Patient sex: M
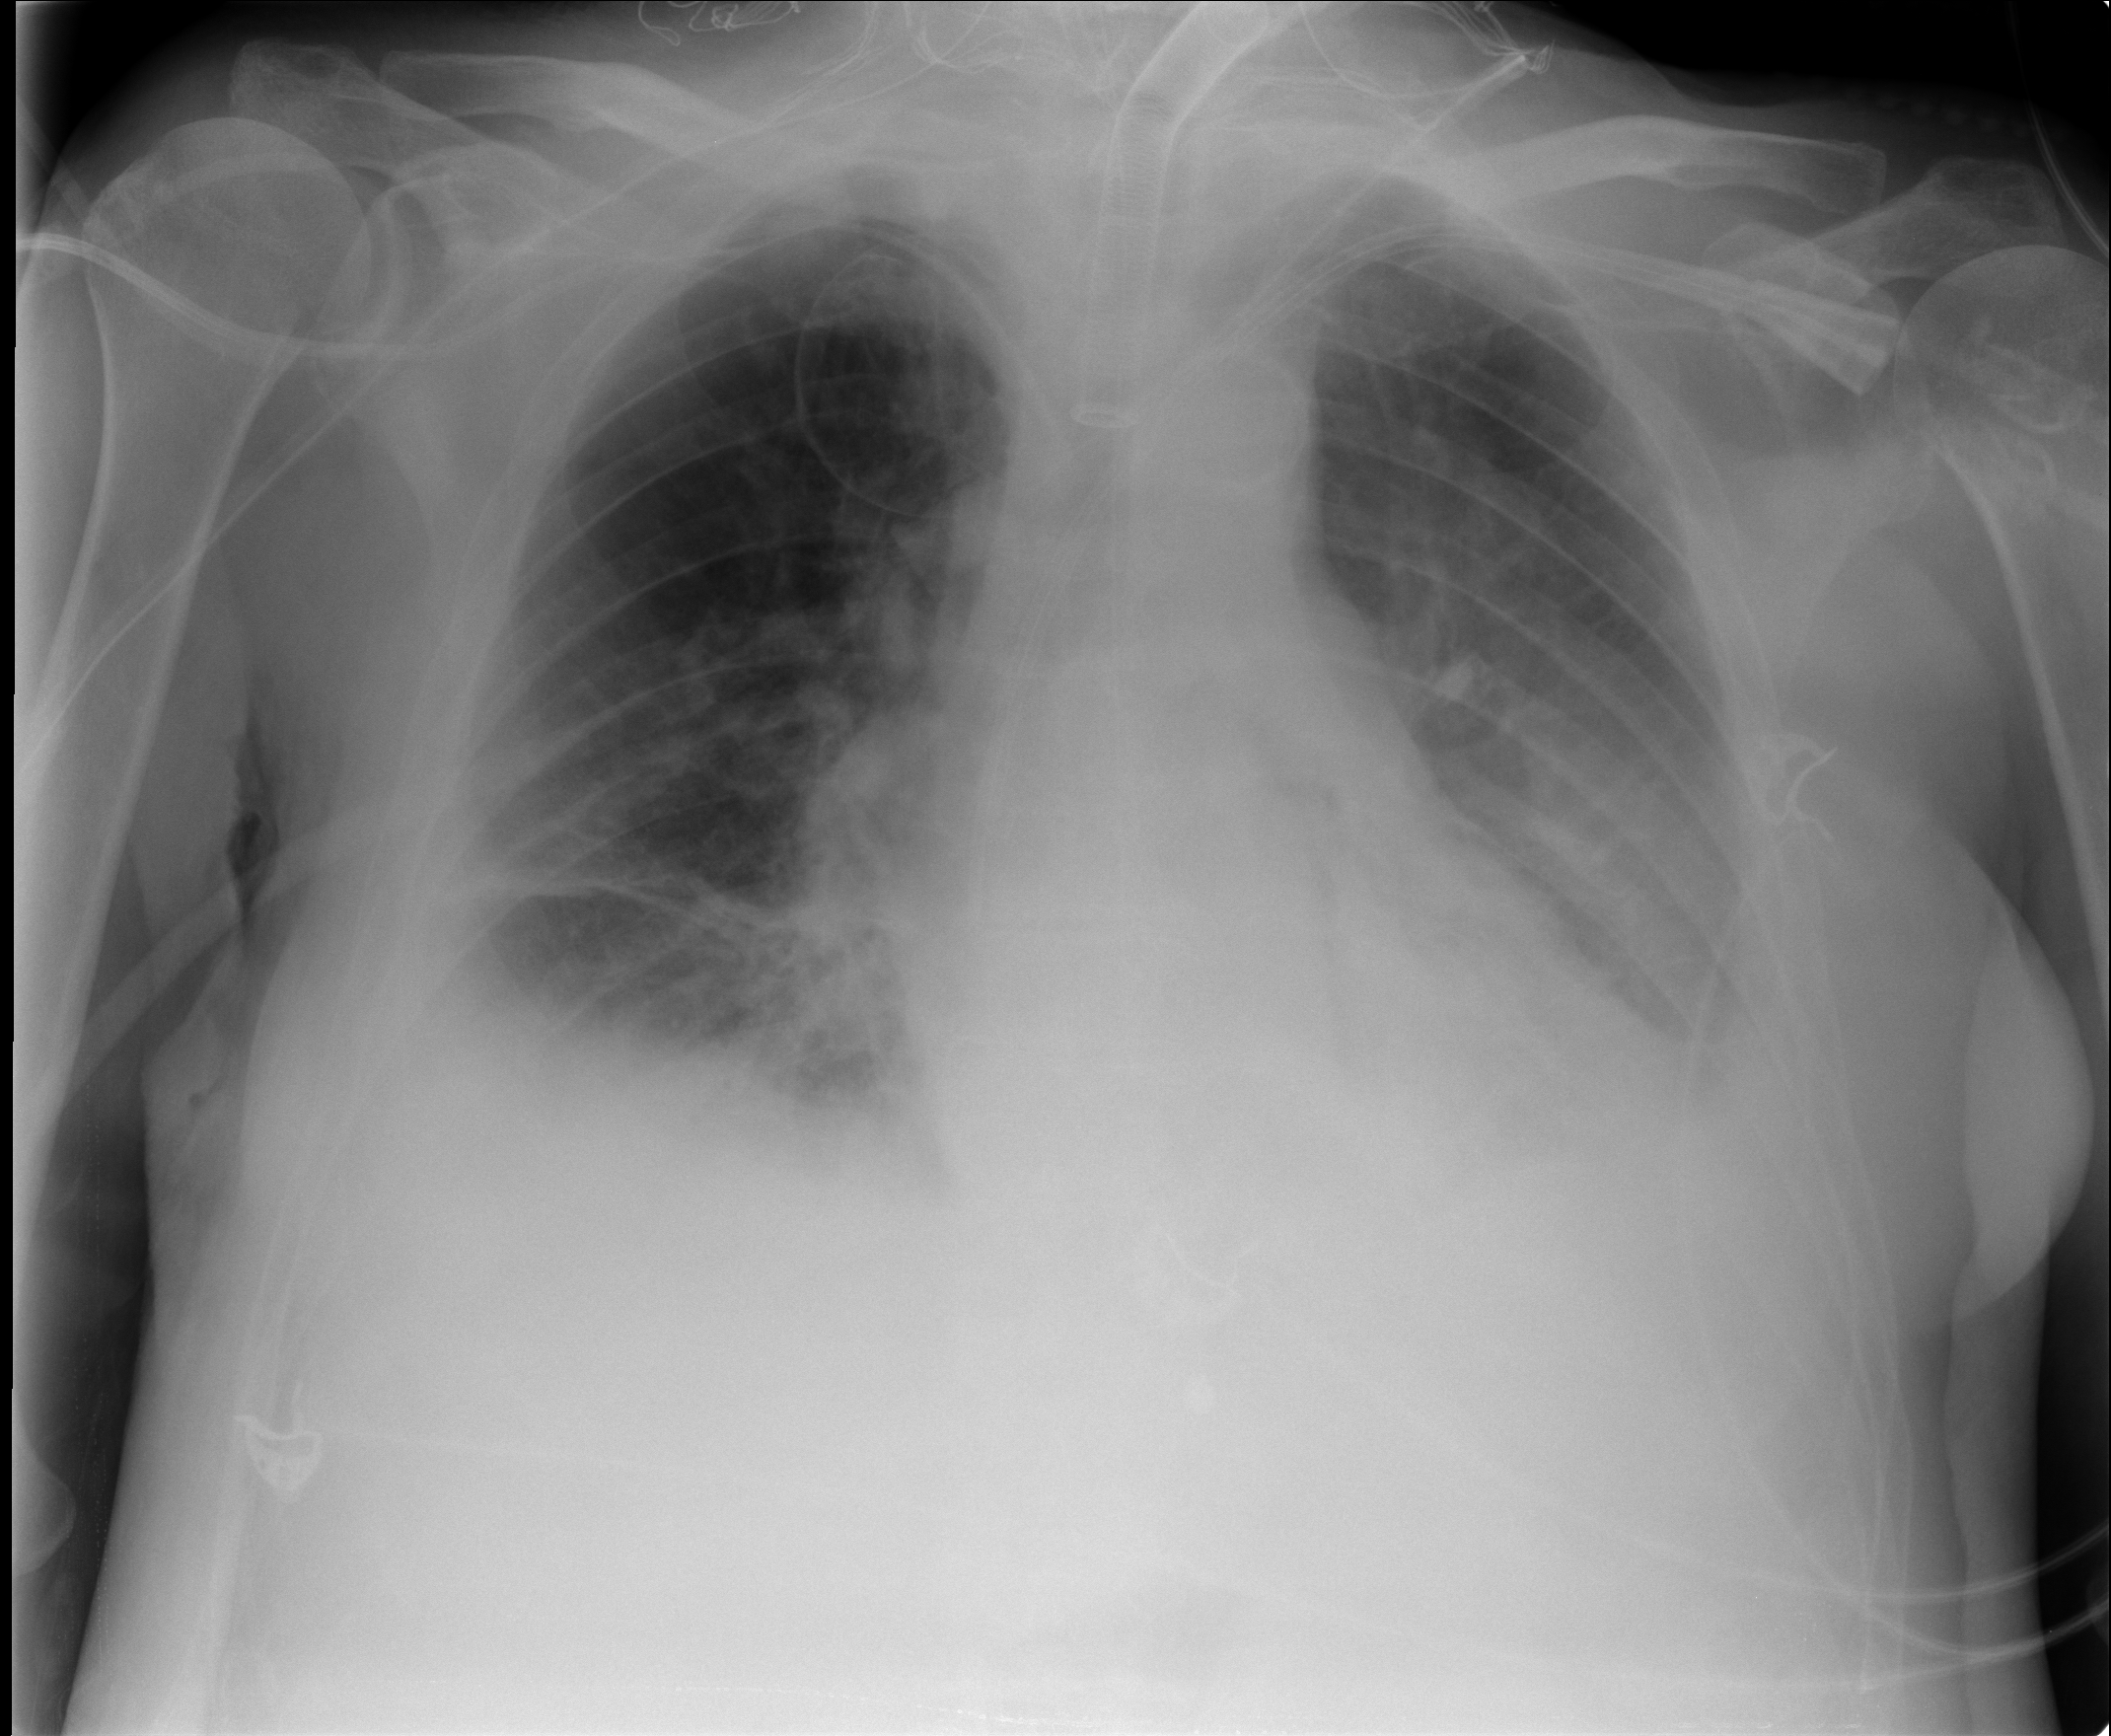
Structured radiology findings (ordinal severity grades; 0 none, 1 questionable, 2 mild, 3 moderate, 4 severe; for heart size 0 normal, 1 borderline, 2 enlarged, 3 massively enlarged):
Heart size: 1
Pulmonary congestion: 2
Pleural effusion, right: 3
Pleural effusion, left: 3
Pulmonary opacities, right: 2
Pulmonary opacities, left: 0
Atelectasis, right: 3
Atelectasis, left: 3